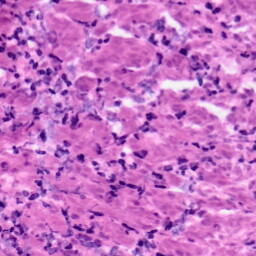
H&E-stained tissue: Pancreatic